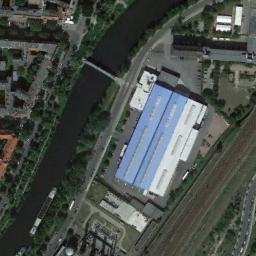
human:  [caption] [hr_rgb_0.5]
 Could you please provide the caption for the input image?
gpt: There is a river beside the industrial belt .

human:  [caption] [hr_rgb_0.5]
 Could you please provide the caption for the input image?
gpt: The industrial house is in good order .

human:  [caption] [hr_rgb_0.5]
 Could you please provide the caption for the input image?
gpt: In an industrial area, There are neatly planned factories and roads, There is good greening, And there are boats on the river near the factory .

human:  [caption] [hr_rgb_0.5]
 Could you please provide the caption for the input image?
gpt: A industrial area has a blue workshop and some other buildings and a river goes through the industrial area .

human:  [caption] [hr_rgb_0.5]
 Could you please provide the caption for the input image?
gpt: A blue building beside a river on the industrial area .